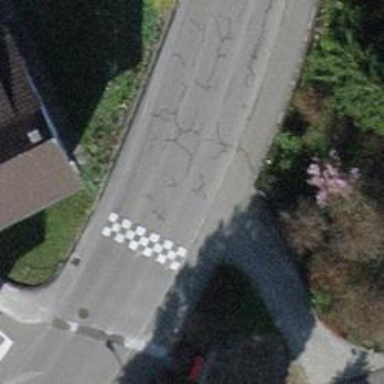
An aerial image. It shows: Unclassified road with cobblestone surface.